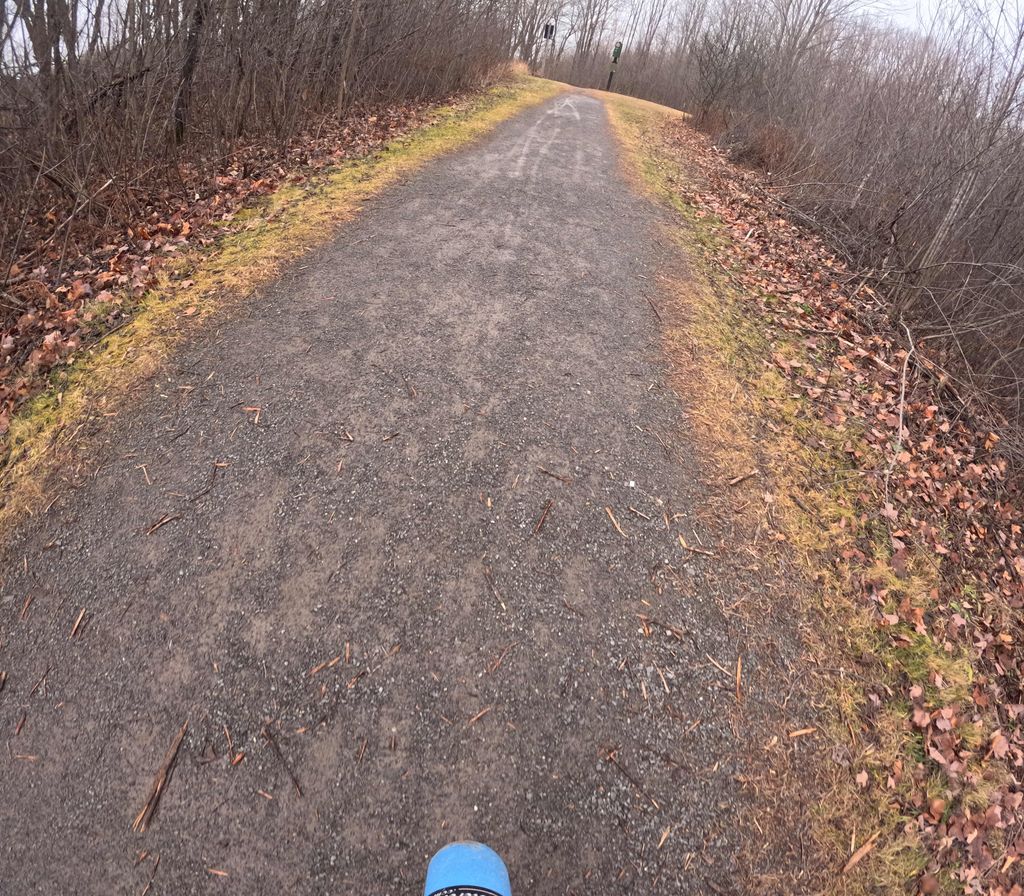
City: ottawa-gatineau